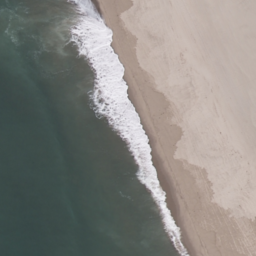
Label: beach